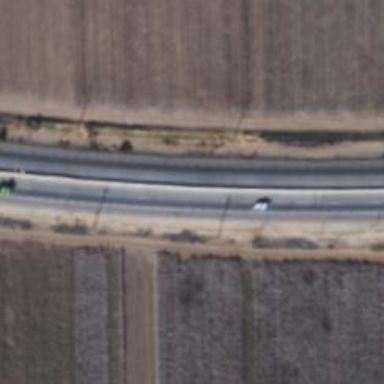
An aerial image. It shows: Asphalt road classified as trunk highway.